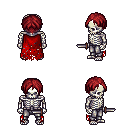
a pixel art fantasy rpg character, male body template, skeleton, red tattered cape, metal pants, brunette parted hairstyle, dagger, four views (front, back, left, right), 2x2 character sprite sheet, small pixel art, hard edges, no anti-aliasing